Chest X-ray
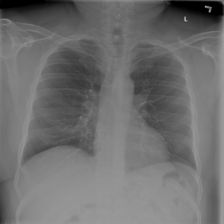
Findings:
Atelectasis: negative
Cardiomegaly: negative
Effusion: negative
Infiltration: negative
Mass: negative
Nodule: negative
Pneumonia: negative
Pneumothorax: negative
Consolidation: negative
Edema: negative
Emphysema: negative
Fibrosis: negative
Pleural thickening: negative
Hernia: negative